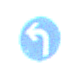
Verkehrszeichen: VorgeschriebeneFahrtrichtungLinks
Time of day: Night
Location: Outdoor (Nature)
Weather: PartlyCloudy
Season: NotSpecified
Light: Natural